Question: Hi attached is the image showing MySQL Server is currently running and succesfully installed in Ubuntu 13.10, only problem is I cannot communicate with it via terminal so I can't create databases using terminal.
It say's mysql is not currently installed, so what am i missing?
below is that url that I used to install it.
<URL>

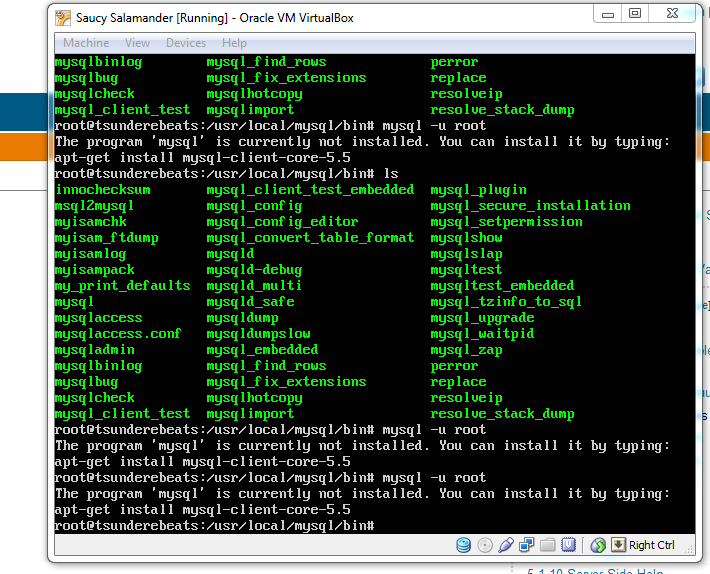
Answer: By default the current directory is not in your 'PATH', so it's not searched when you execute commands.
You can do any of the following:
- '/usr/local/mysql/bin'- './mysql''mysql'- '/usr/local/mysql/bin/mysql''mysql'- -